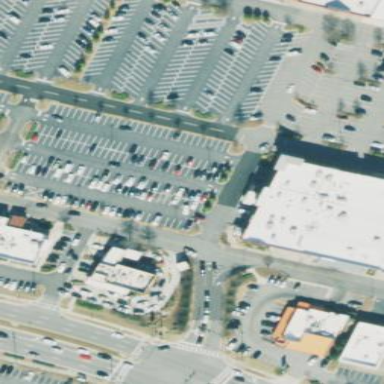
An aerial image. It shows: Commercial building.